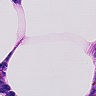
Metastatic tissue present: no